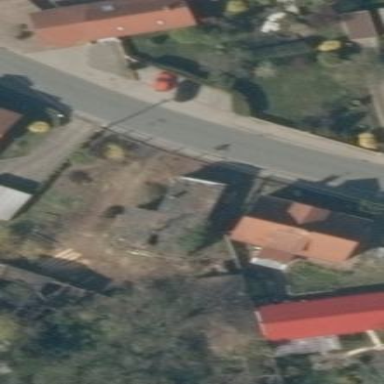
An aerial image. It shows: Veterinary building.